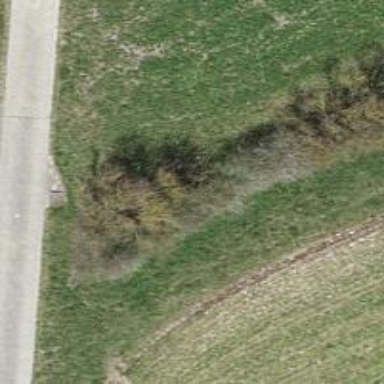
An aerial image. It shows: Row of trees in natural setting.